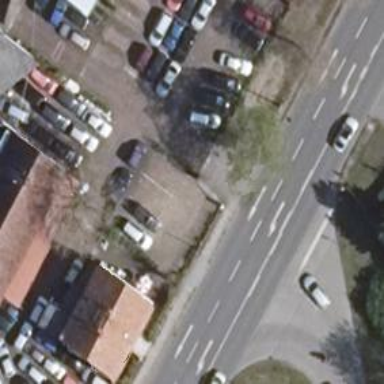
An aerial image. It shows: Fuel station.